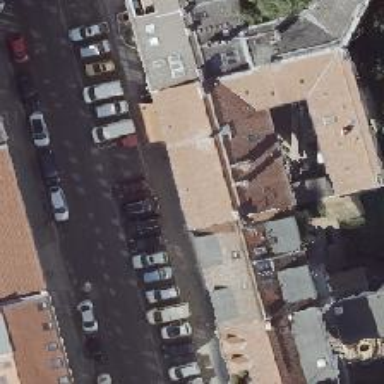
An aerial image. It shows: Beauty shop.